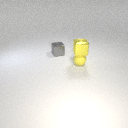
small yellow metal cube above small yellow rubber sphere